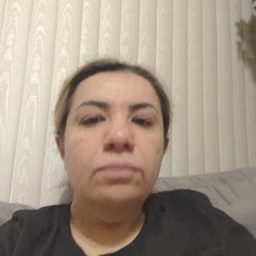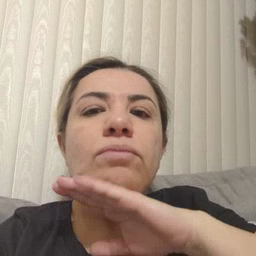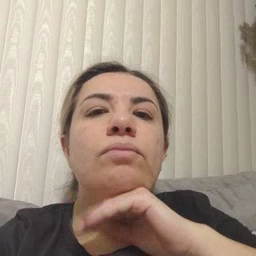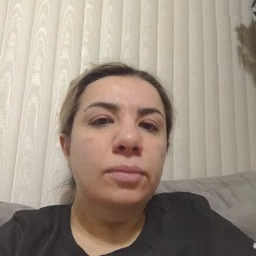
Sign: pig